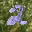
Label: 2